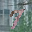
Label: 7